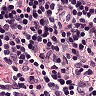
Metastatic tissue present: no